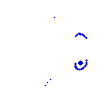
Particle: pion